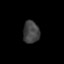
Tissue: prostate
Cell type: Myeloid cells
Senescence score: 0.6994
Nuclear area (px): 353
Mean DAPI intensity: 66.391